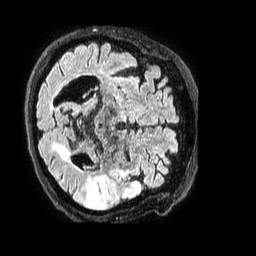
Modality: FLAIR
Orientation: axial
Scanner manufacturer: philips
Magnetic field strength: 3 T
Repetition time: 4.8 s
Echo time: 0.34 s